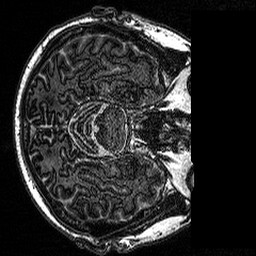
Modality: MP2RAGE
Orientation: axial
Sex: male
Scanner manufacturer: siemens
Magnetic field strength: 3 T
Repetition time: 5 s
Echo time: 0.00292 s